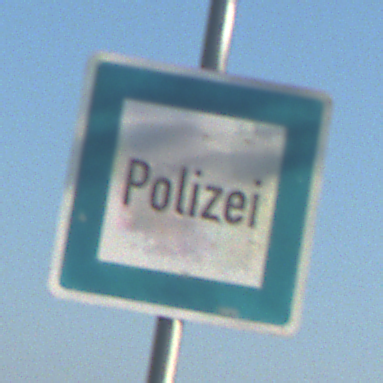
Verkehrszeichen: Polizei
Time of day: MorningAfternoon
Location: Outdoor (RoadRail)
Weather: Clear
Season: NotSpecified
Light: Natural